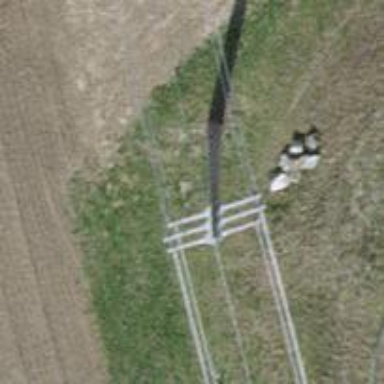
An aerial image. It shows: Concrete power pole.